Question: I am using the following query:
'''
select MONITOR_ALERT_INSTANCE_ID as Id
, description
, created_date
from monitor_alert_instance
where description in(
select distinct(description)
from monitor_alert_instance
where co_mod_asset_id=1223
group by description
)
'''
and the output result is:

How can I get the results based on latest (date and time) that will show three distinct values in the result set. The expected output is:
'''
+----------------------------------+---------------------------------------+--
| 766 | Test..... | 14-03-04 14:56:51.000000000 |
| 765 | Water_pH_sensor_malfunction | 14-03-04 13:55:04.000000000 |
| 762 | Water_turbidity_meter_malfunction | 14-03-04 13:54:33.000000000 |
+----------------------------------+---------------------------------------+--
'''
Thanks
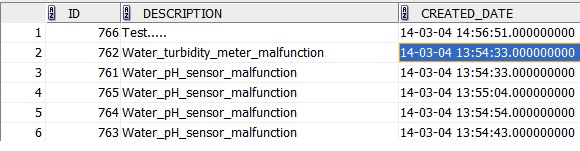
Answer: You can get the results you seem to want using aggregation:
'''
select max(MONITOR_ALERT_INSTANCE_ID) as Id, description, max(created_date) as created_date
from monitor_alert_instance
where description in (select description
from monitor_alert_instance
where co_mod_asset_id = 1223
)
group by description;
'''
Note that I simplified the subquery. The 'distinct' is redundant when using 'group by'. And neither is necessarily when using 'in'.
EDIT:
I think you can get the same result with this query:
'''
select max(MONITOR_ALERT_INSTANCE_ID) as Id, description, max(created_date) as created_date
from monitor_alert_instance
group by description
having max(case when co_mod_asset_id = 1223 then 1 else 0 end) = 1;
'''
The 'having' clause makes sure that the description is for asset '1223'.
Which performs better depends on a number of factors, but this might perform better than the 'in' version. (Or the table may be small enough that any difference in performance is negligible.)